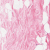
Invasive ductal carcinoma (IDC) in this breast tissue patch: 0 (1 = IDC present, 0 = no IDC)